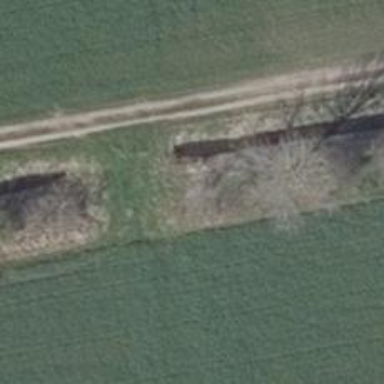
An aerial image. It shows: Row of trees in natural setting.